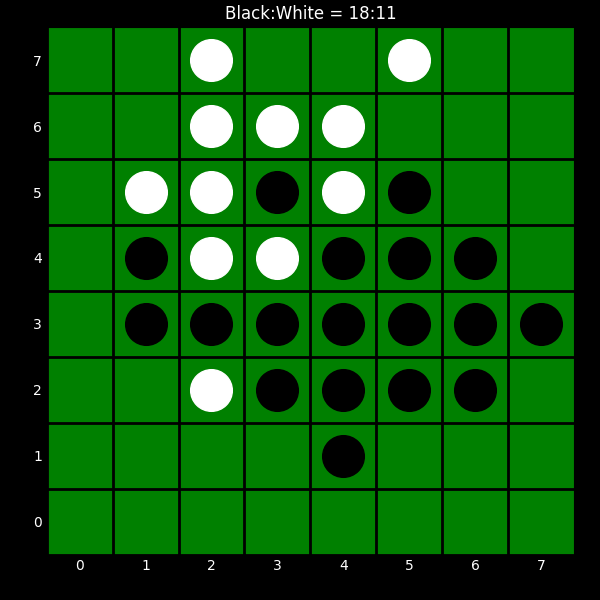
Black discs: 18
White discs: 11